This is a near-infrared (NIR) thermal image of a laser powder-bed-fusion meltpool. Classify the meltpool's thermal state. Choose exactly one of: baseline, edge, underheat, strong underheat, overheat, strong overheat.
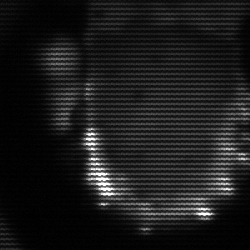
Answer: baseline